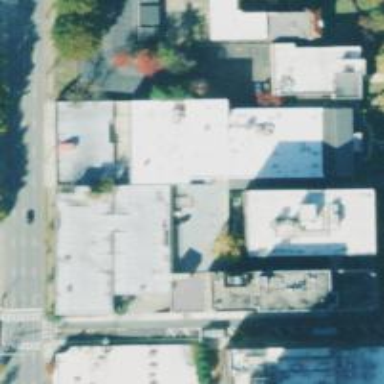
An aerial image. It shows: Building with parking area.